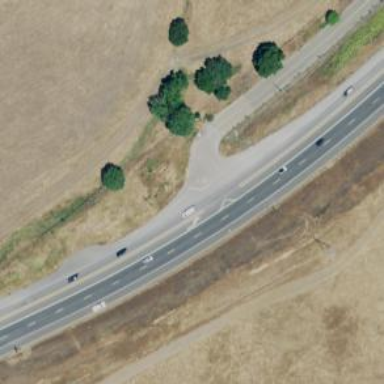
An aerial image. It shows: Unclassified road with asphalt surface.